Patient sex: F
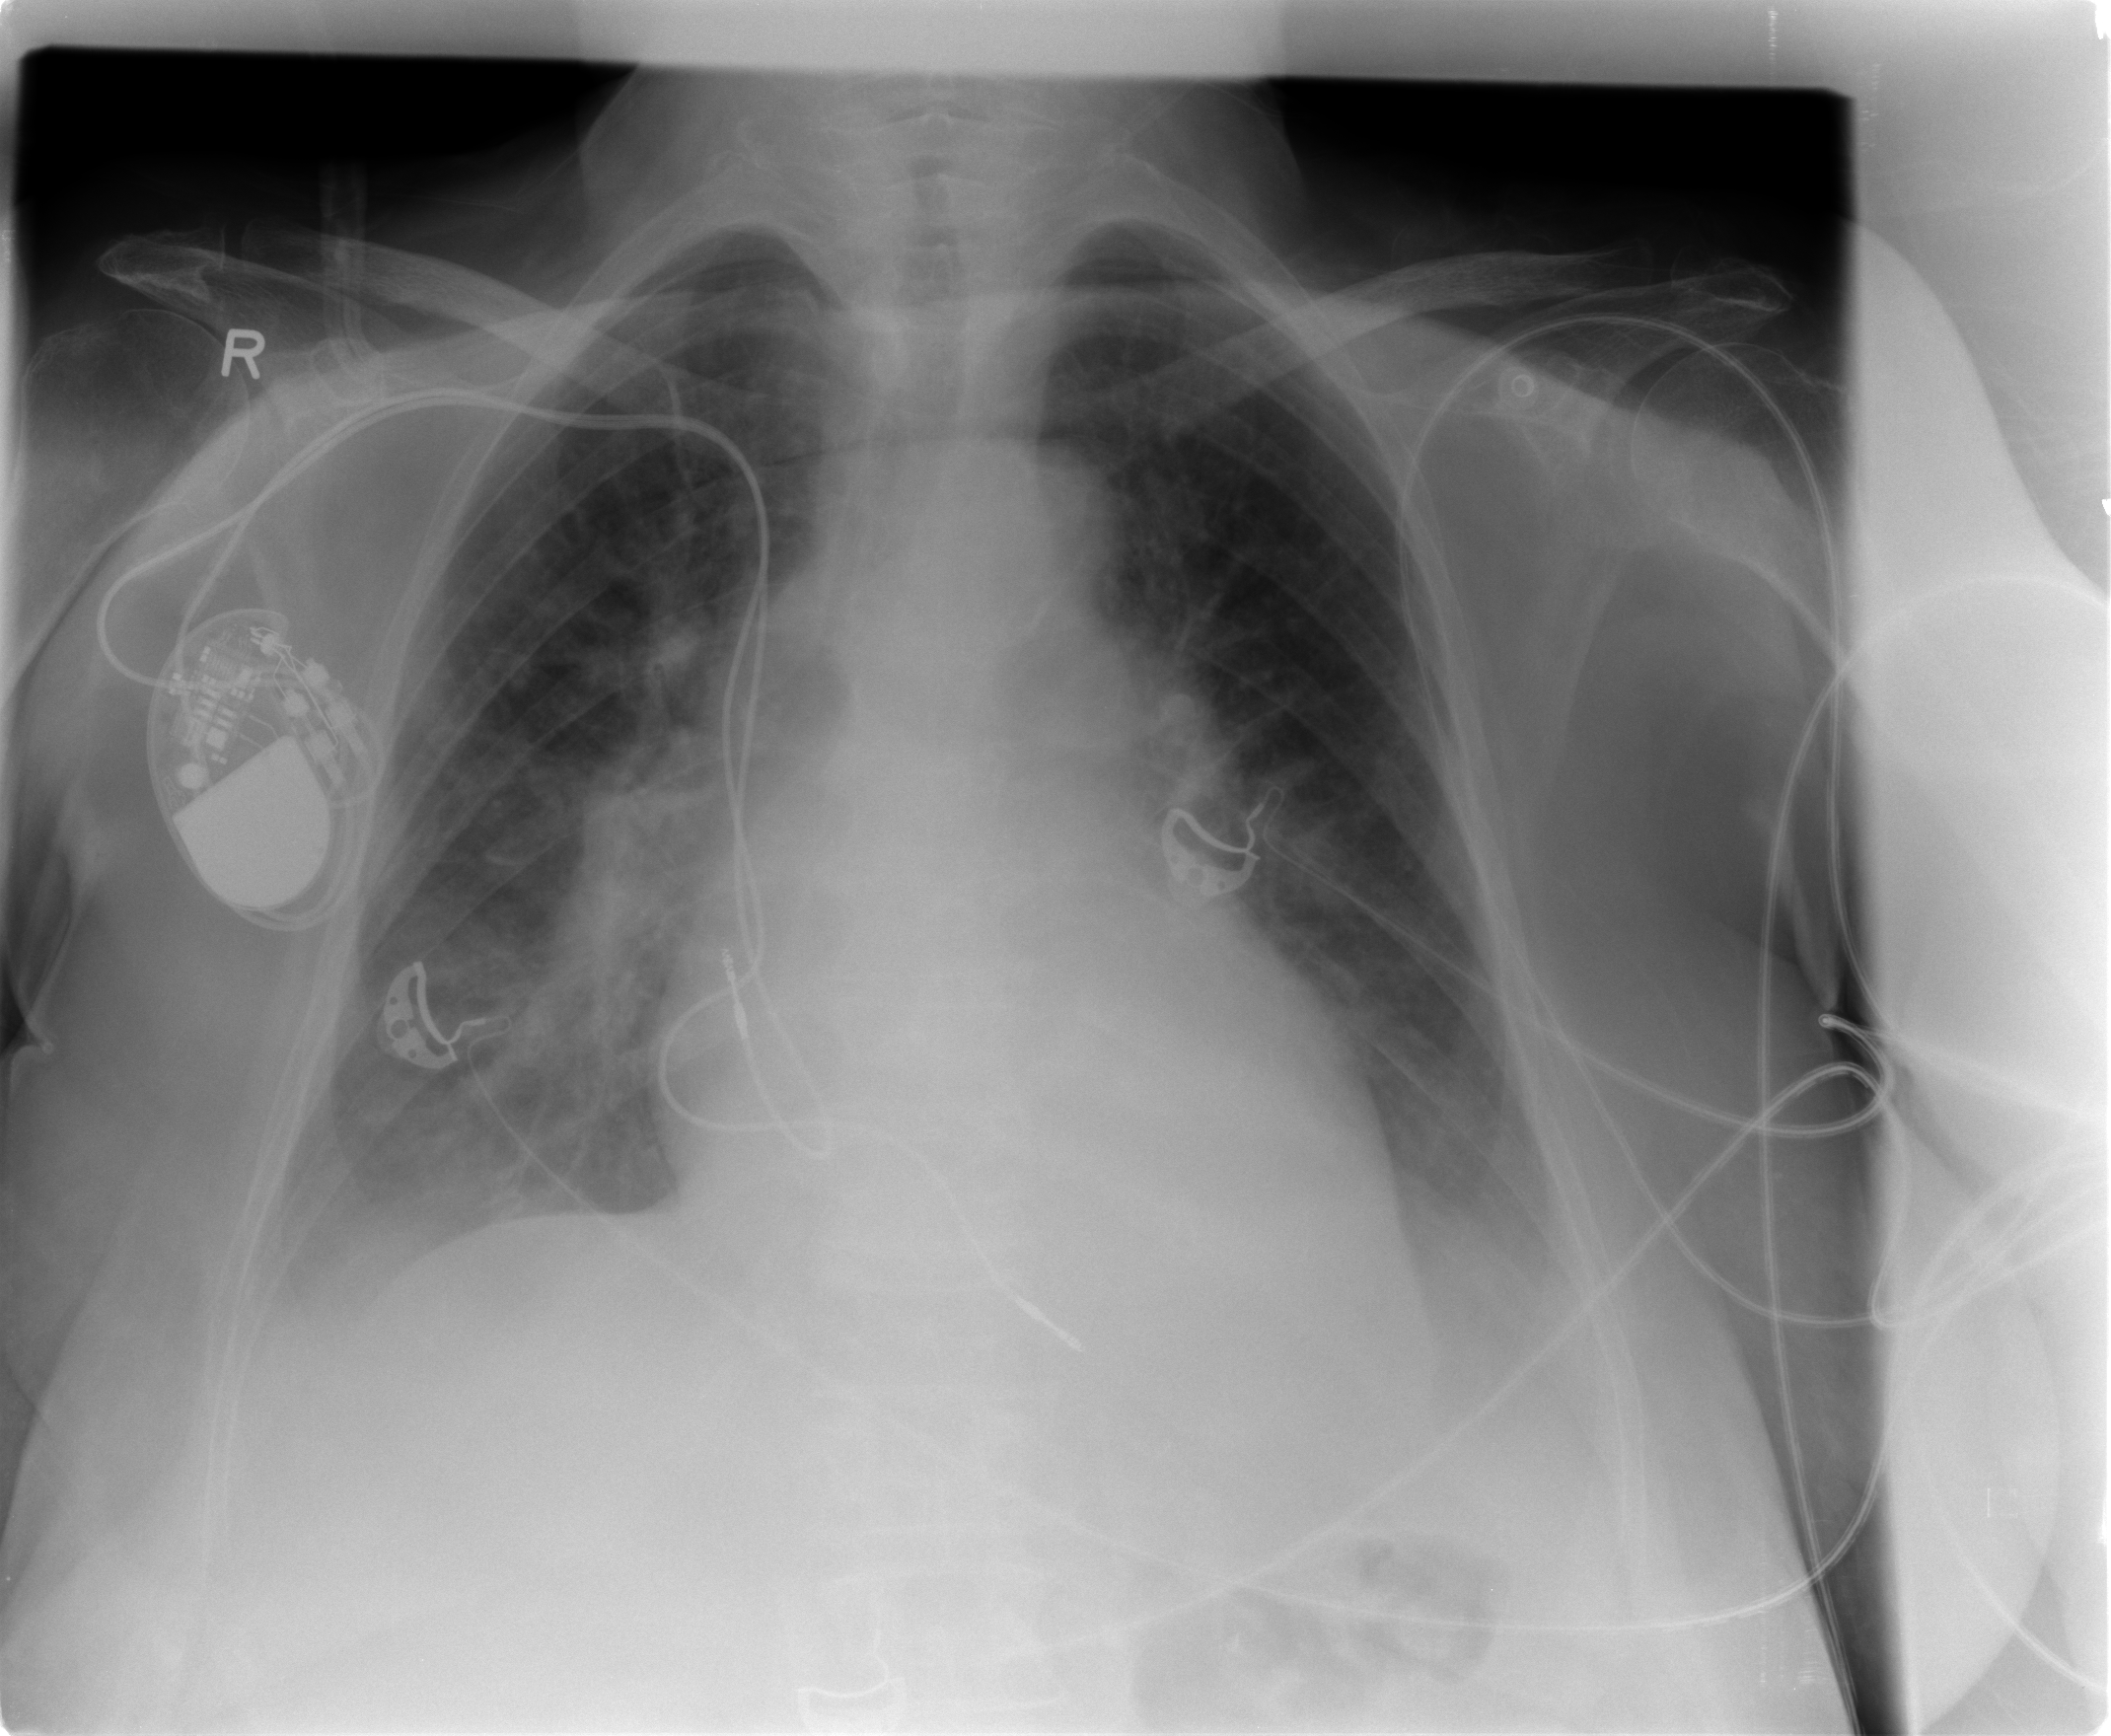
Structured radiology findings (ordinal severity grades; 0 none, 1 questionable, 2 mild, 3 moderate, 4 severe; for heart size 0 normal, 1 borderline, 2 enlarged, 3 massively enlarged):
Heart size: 2
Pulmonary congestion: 3
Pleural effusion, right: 2
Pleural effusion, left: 2
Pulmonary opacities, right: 1
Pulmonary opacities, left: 1
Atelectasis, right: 2
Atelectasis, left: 2